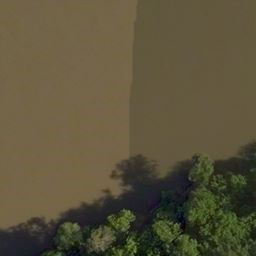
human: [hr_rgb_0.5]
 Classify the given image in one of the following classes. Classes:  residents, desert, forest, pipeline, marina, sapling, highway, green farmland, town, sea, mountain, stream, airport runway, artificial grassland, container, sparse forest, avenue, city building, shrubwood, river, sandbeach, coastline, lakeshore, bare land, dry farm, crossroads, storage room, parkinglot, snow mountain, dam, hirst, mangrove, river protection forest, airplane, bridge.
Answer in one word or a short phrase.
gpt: river protection forest